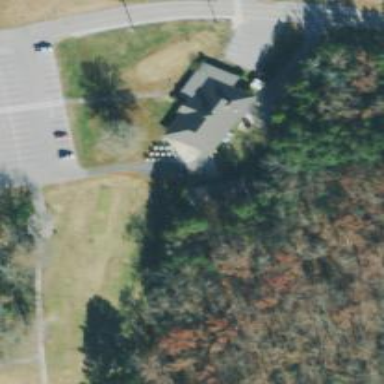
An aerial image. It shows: Shop specializing in golf equipment.